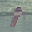
Label: 1